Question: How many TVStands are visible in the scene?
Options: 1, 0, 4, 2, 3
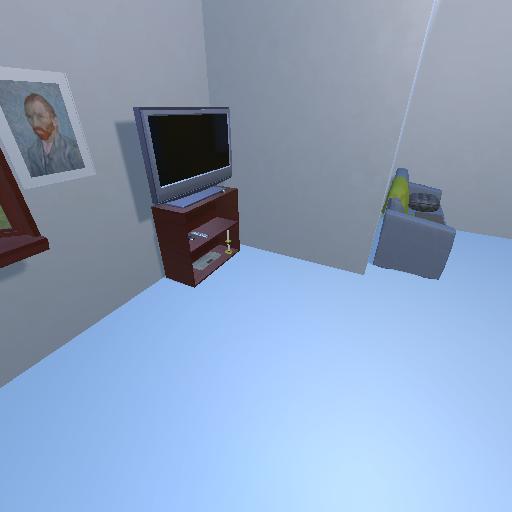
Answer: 1